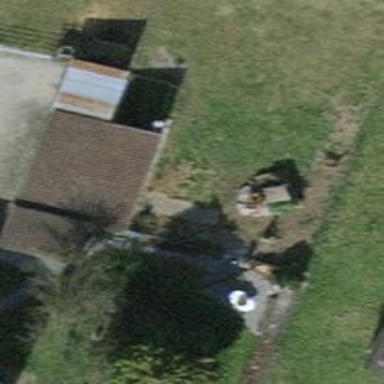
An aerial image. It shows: Shed building.